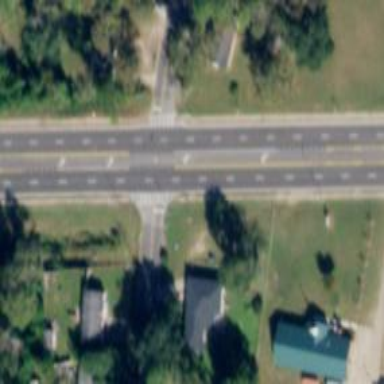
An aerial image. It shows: Road with stop sign.